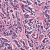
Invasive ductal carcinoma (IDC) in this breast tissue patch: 1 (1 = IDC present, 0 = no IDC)